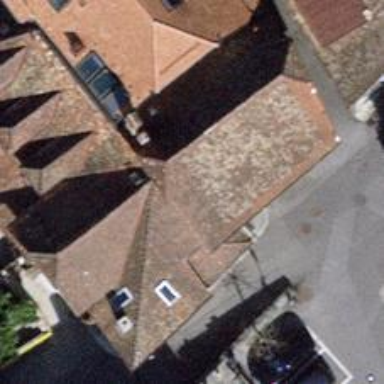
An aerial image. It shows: Building with ridge on its roof.